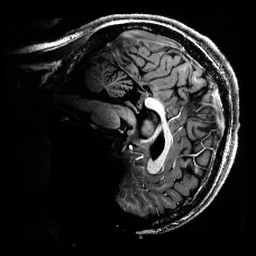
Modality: T1w
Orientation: sagittal
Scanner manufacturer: siemens
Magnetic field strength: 6.98 T
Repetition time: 5 s
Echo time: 0.00343 s